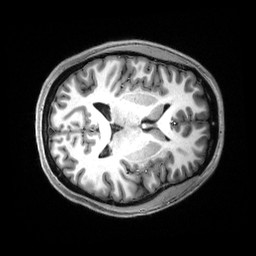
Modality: T1w
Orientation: axial
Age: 22
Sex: female
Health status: healthy
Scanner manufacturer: siemens
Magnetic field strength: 3 T
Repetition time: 2.5 s
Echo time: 0.00222 s